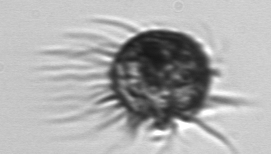
Label: Pelagostrobilidium